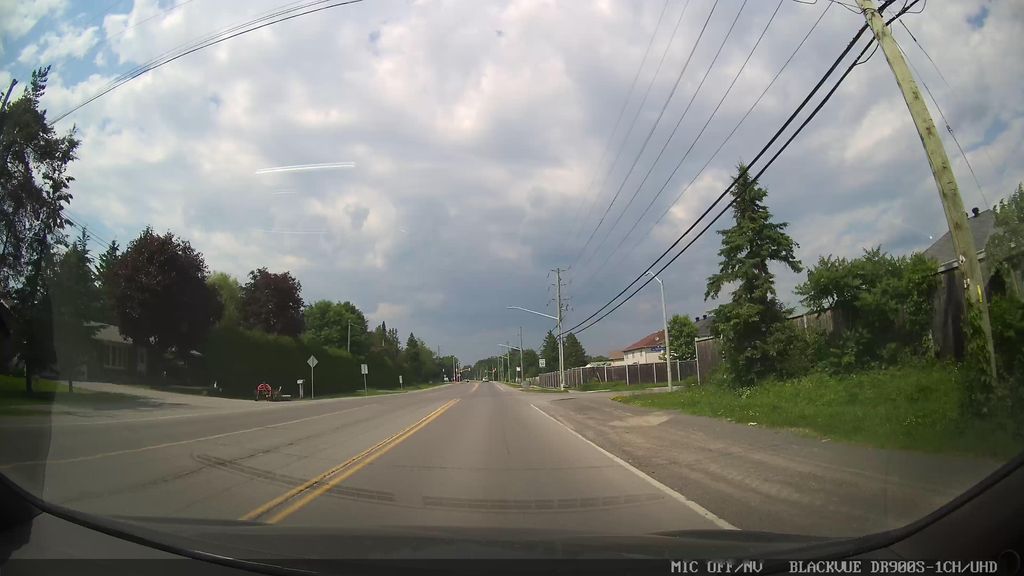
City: ottawa-gatineau